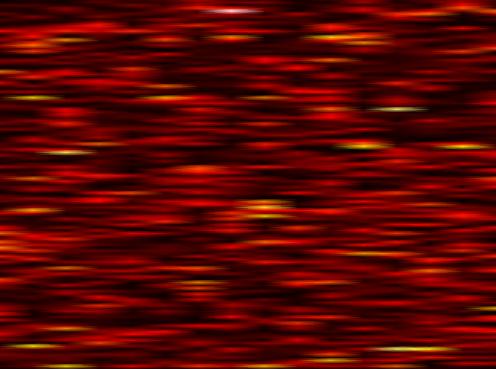
Label: WOLA